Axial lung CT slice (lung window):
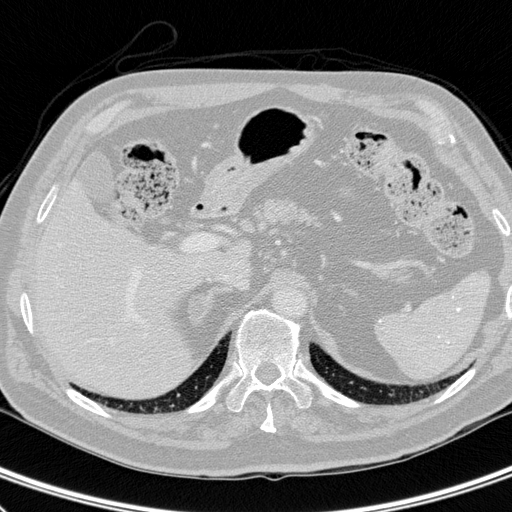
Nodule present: no